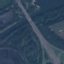
Land use / land cover class: Highway